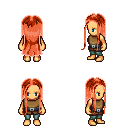
a pixel art fantasy rpg character, female body template, human, tanned skin, leather chest armor, teal pants, red extra-long hairstyle, four views (front, back, left, right), 2x2 character sprite sheet, small pixel art, hard edges, no anti-aliasing